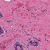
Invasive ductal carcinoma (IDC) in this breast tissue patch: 0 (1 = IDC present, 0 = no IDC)